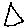
Label: triangle